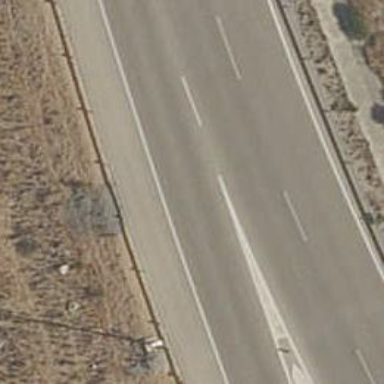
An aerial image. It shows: Motorway link.